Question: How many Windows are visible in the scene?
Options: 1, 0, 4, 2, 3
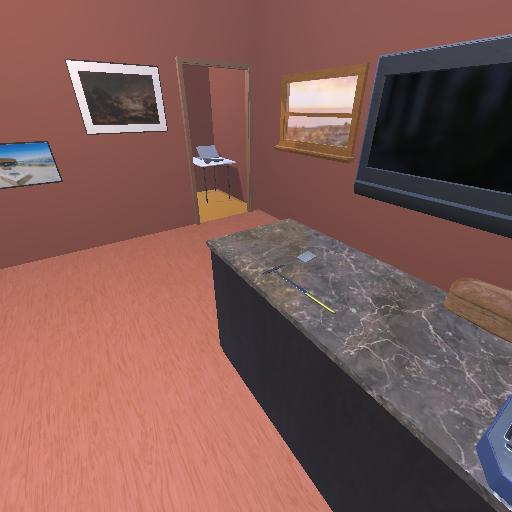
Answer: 1